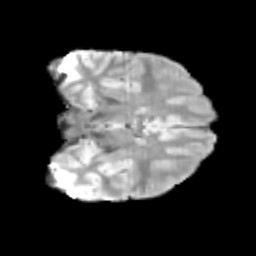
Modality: T2w
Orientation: coronal
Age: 11
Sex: male
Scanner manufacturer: siemens
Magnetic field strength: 3 T
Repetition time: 3.8 s
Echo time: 0.07 s